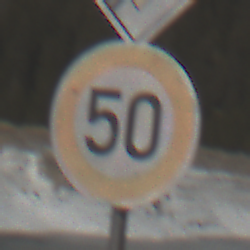
Verkehrszeichen: Geschwindigkeit50
Zusatzzeichen oben: EndeVorfahrtsstrasse
Umgebung: Outdoor, Nature
Tageszeit: Midday
Wetter: PartlyCloudy
Licht: Natural
Jahreszeit: NotSpecified
Kontrast: HighContrast